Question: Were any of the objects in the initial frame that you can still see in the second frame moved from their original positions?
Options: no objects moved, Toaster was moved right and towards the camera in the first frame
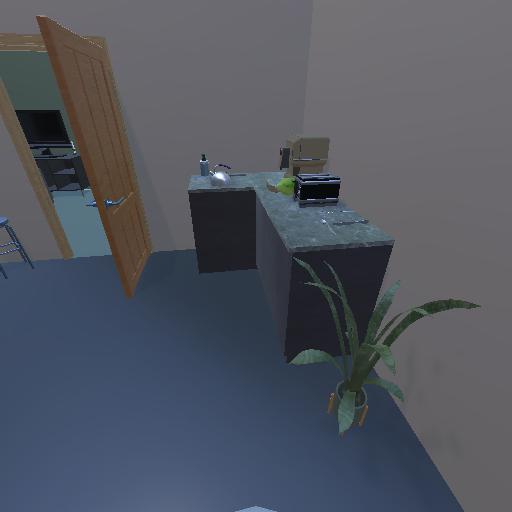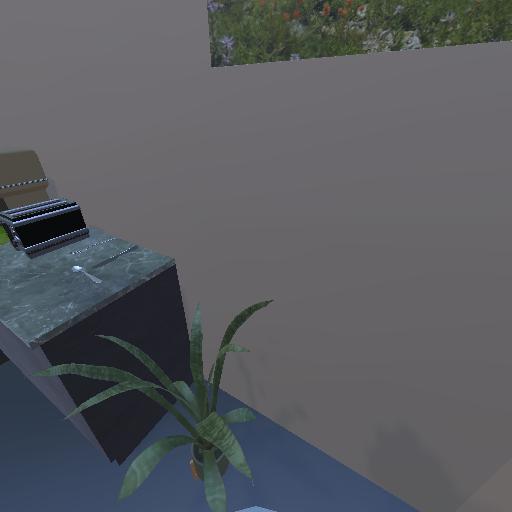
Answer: no objects moved